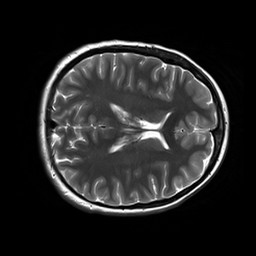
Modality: T2w
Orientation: axial
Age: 25
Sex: female
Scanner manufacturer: siemens
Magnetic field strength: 3 T
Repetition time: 8.53 s
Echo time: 0.091 s